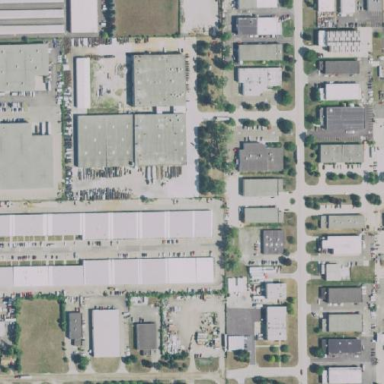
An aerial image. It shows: Industrial area.